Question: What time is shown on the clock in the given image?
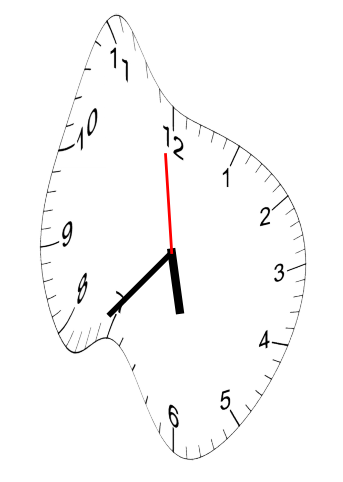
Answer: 05:36:59